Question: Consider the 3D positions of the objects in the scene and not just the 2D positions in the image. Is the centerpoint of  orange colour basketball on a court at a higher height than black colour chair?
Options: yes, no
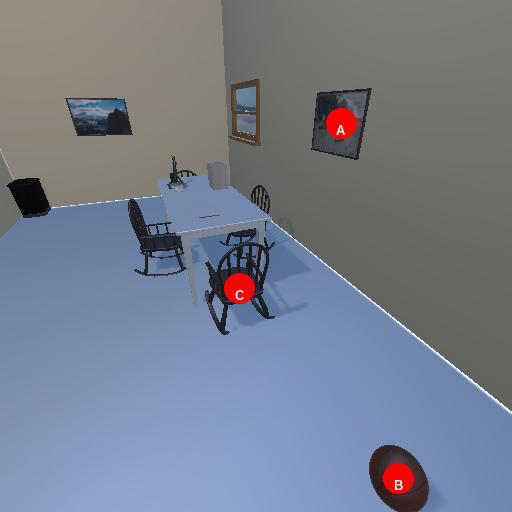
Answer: yes